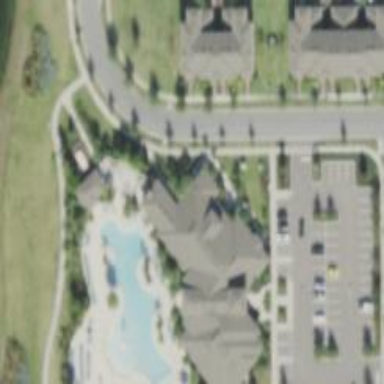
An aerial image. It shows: Footway leading to community center or club house.